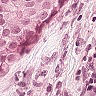
Metastatic tissue present: yes